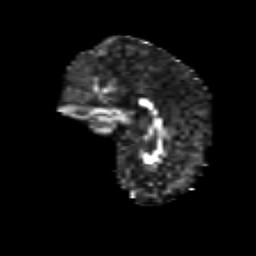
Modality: FA
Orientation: sagittal
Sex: male
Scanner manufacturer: siemens
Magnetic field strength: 3 T
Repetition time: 5 s
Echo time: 0.071 s